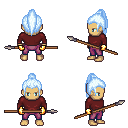
a pixel art fantasy rpg character, male body template, human, tanned skin, maroon long-sleeve shirt, magenta pants, white cyan long topknot hairstyle, gold gloves, spear, four views (front, back, left, right), 2x2 character sprite sheet, small pixel art, hard edges, no anti-aliasing